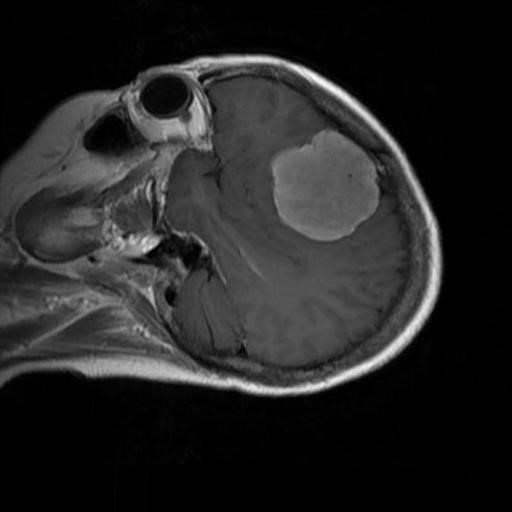
Label: brain_menin